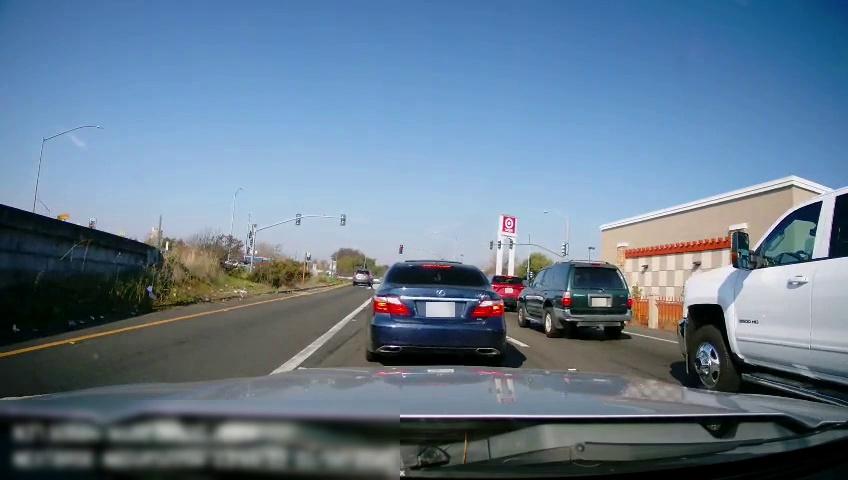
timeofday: Day
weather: Sunny
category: Drivable Space
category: Vehicles | SUV
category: Vehicles | SUV
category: Vehicles | SUV
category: Vehicles | Truck
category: Vehicles | Car
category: Lanes | Alternate Lane
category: Lanes | Current Lane
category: Lanes | Current Lane
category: Lanes | Alternate Lane
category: Traffic | Lights
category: Traffic | Lights
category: Traffic | Lights
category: Traffic | Lights
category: Traffic | Lights
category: Traffic | Lights
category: Traffic | Lights